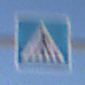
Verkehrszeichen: FussgaengerueberwegRechts
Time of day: MorningAfternoon
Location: Outdoor (Nature)
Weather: PartlyCloudy
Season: Winter
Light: Natural